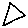
Label: triangle